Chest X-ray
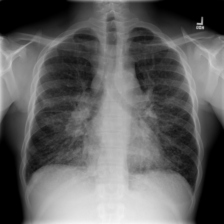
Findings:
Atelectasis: negative
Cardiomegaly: negative
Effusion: negative
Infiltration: negative
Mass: negative
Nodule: negative
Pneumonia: negative
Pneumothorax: negative
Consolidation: negative
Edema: negative
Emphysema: negative
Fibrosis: positive
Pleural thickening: negative
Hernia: negative